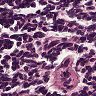
Metastatic tissue present: no